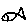
Label: fish